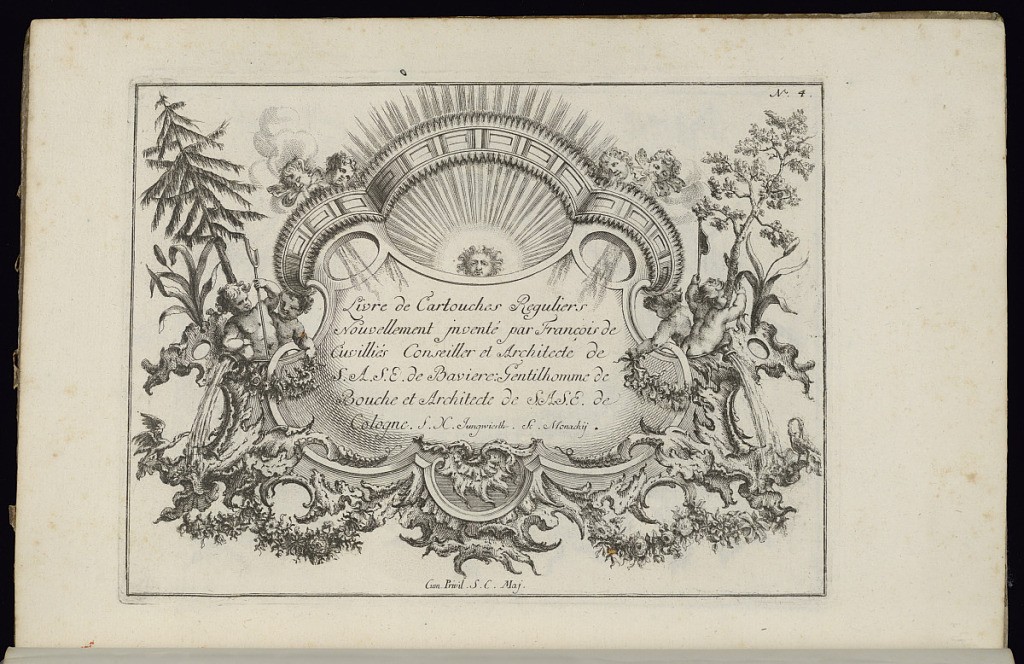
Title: Title Page
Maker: François de Cuvilliés the Elder, Belgian, 1695 - 1768
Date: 1738
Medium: Etching and engraving on paper
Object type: Bound print
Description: Symmetrical rocaille cartouche topped by the sun and the four winds at upper left and upper right. Pairs of putti at left and right amid trees, each pouring water.